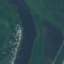
Land use / land cover: River